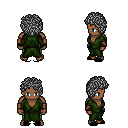
a pixel art fantasy rpg character, male body template, human, dark skin, green robe, teal pants, gray curly afro hairstyle, leather bracers, black slippers, four views (front, back, left, right), 2x2 character sprite sheet, small pixel art, hard edges, no anti-aliasing